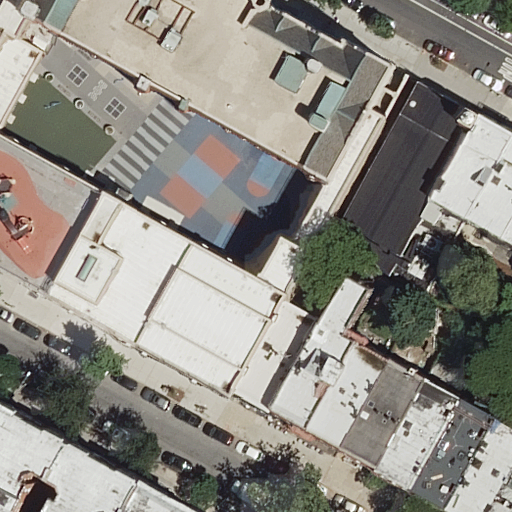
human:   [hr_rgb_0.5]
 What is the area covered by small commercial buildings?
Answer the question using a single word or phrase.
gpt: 0m2

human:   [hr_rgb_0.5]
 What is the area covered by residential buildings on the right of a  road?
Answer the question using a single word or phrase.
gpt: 2080m2

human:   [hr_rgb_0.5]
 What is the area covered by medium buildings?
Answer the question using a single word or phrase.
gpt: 1947m2

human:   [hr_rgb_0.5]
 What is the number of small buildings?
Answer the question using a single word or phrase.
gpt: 5

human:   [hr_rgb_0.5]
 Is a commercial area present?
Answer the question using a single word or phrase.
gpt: no

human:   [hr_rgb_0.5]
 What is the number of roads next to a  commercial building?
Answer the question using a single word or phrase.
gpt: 0

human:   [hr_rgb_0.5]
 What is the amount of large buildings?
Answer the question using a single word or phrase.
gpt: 3

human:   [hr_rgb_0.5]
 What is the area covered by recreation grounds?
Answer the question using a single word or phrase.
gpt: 0m2

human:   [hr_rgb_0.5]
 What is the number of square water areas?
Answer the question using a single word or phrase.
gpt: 0

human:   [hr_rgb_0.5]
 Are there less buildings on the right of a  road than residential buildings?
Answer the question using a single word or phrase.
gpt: yes

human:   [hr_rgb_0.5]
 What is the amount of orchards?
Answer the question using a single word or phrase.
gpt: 0

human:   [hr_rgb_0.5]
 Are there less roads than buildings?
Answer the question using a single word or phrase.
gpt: yes

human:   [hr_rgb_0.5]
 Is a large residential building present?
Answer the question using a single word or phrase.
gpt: yes

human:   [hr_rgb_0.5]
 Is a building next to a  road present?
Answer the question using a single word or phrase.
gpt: yes

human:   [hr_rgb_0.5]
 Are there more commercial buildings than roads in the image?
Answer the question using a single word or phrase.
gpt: no

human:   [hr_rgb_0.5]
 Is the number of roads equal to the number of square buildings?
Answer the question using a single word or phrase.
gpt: no

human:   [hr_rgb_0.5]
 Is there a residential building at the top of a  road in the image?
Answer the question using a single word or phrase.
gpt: yes

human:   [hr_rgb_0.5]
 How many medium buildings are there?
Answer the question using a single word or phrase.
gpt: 8

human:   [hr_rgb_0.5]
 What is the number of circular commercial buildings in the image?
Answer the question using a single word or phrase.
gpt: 0

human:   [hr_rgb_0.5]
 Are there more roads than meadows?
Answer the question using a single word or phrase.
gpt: yes

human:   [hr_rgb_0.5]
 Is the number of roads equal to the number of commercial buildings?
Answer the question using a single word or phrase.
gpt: no

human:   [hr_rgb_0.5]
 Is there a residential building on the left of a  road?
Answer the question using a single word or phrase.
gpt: yes

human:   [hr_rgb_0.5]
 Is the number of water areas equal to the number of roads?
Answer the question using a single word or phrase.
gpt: no

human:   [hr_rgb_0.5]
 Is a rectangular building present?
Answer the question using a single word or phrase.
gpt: yes

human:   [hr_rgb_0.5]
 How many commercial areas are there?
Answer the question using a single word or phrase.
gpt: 0

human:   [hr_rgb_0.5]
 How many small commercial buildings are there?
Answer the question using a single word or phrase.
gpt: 0

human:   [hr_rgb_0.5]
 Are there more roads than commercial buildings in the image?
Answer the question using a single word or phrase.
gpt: yes

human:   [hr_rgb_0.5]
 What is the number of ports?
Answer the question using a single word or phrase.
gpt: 0

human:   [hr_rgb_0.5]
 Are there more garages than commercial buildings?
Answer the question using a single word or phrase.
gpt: no

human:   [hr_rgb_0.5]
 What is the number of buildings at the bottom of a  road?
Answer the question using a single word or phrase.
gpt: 14

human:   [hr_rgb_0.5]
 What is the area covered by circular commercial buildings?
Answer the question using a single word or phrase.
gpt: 0m2

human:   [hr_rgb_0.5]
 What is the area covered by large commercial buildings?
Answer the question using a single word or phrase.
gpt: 0m2

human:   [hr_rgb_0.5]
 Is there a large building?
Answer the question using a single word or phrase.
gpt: yes

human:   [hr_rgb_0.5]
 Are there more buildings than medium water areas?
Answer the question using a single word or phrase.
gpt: yes

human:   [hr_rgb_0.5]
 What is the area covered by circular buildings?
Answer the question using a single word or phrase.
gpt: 0m2

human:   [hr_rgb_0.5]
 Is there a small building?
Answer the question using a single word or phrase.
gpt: yes